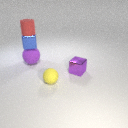
large purple rubber sphere below small blue metal cube